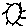
Label: sun